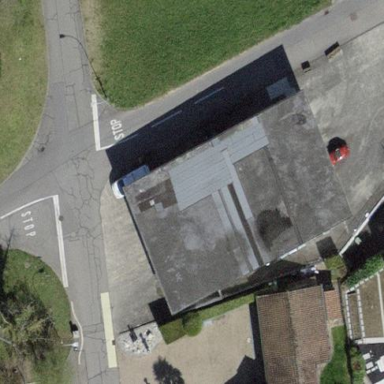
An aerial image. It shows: Flat-roofed building.